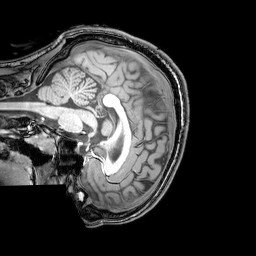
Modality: T1w
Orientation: sagittal
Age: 22
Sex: male
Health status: healthy
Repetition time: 0.081 s
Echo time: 0.037 s